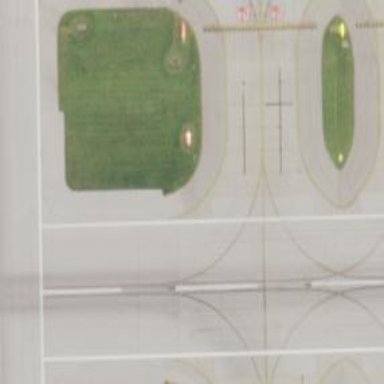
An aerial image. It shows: View of taxiway at the airport.